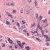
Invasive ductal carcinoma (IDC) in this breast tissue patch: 0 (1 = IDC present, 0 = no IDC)